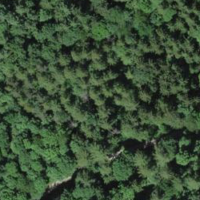
EUNIS habitat code: 44
Species observed at this site:
Arum maculatum
Impatiens parviflora
Cyanistes caeruleus